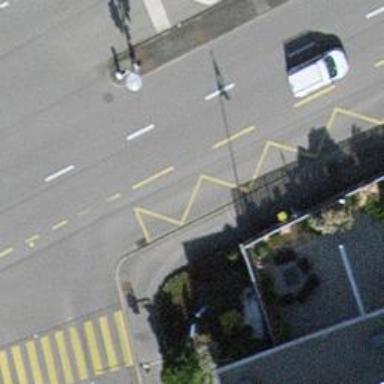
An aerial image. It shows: Post box.